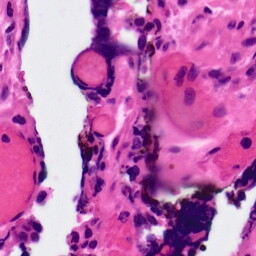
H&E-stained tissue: Ovarian